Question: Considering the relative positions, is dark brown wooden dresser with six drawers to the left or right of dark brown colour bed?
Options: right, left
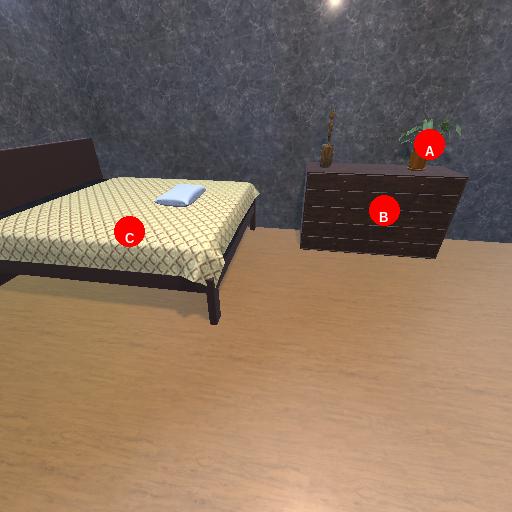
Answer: right